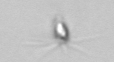
Label: Calciopappus